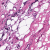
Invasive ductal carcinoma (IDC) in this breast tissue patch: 0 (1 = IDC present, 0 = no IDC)